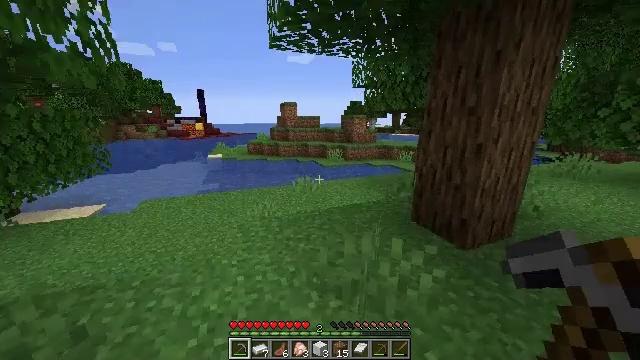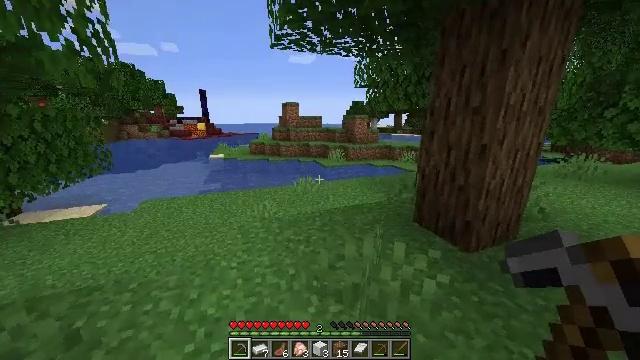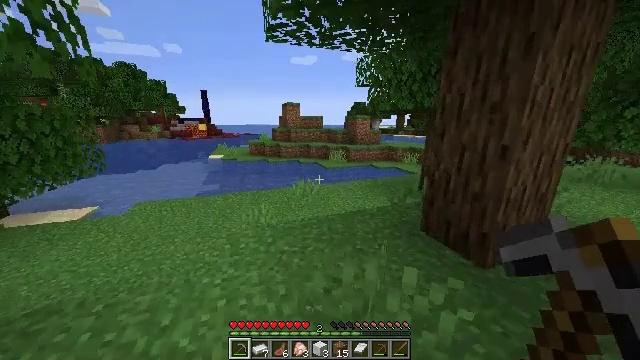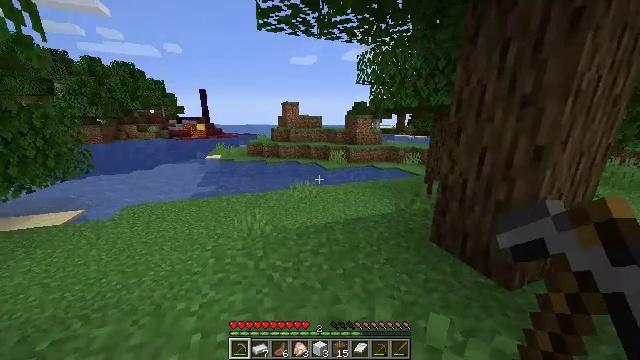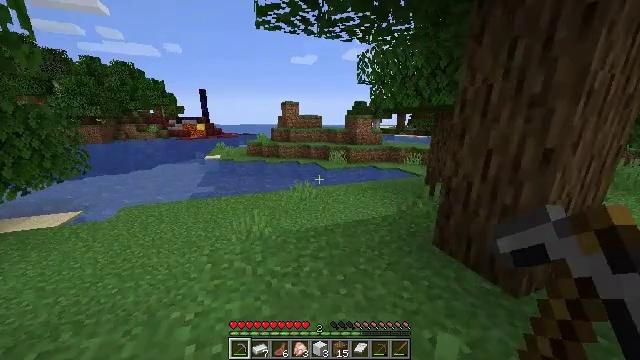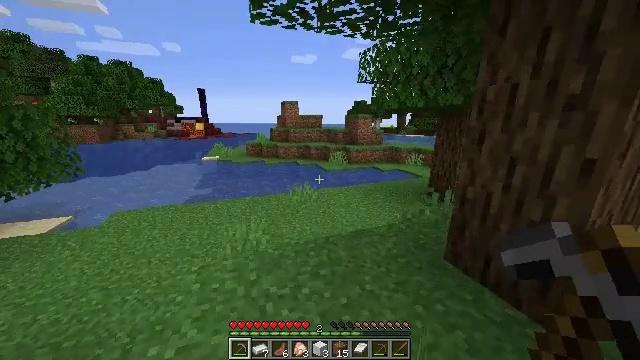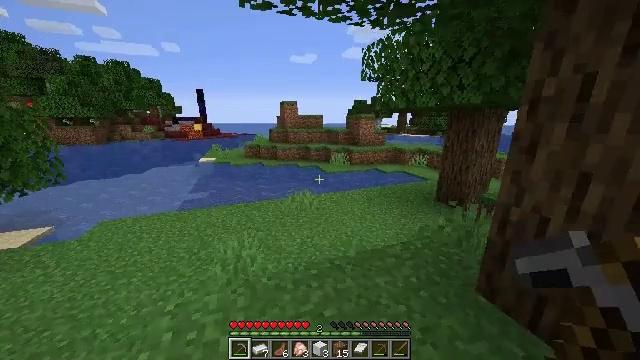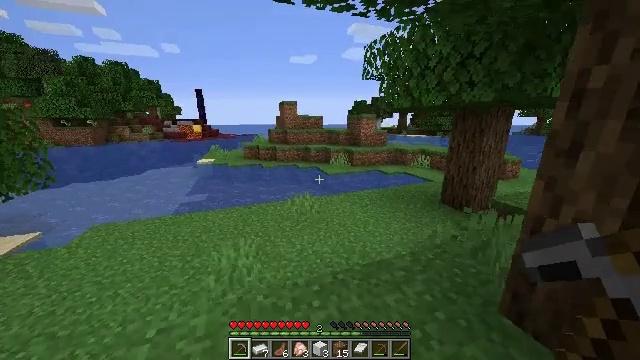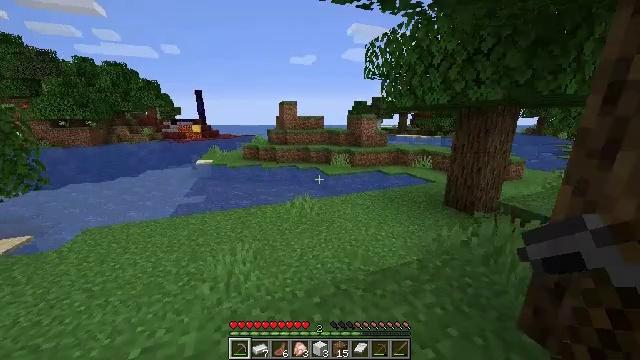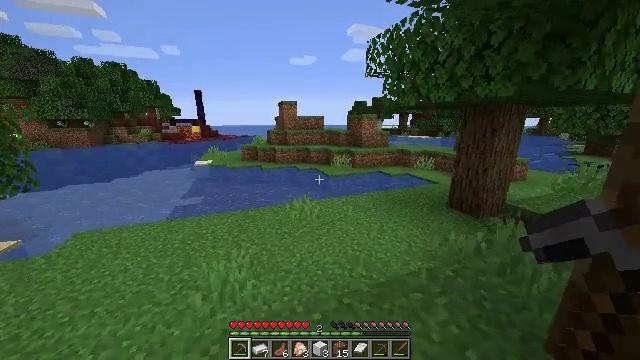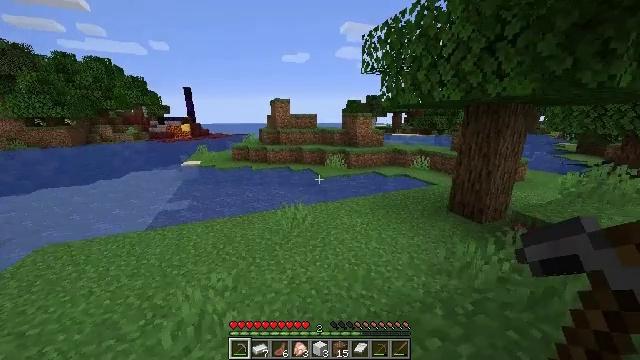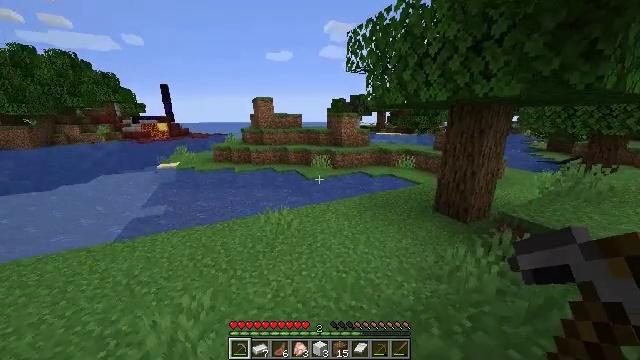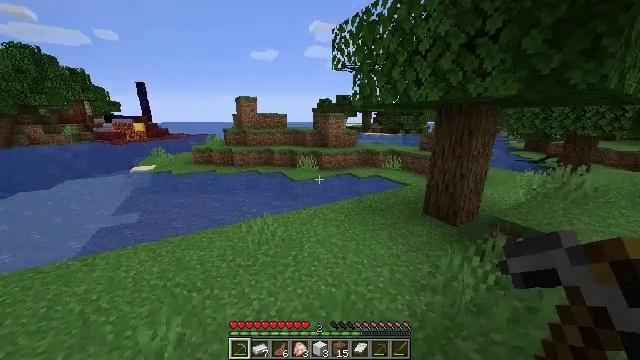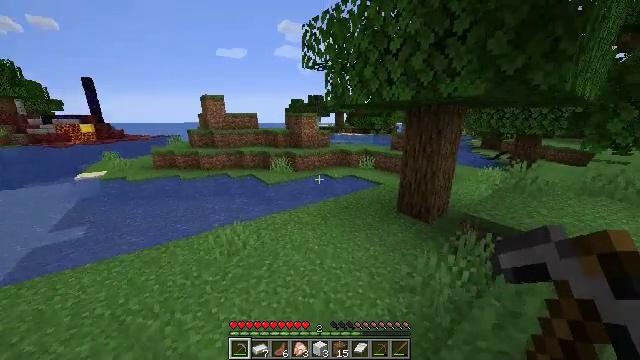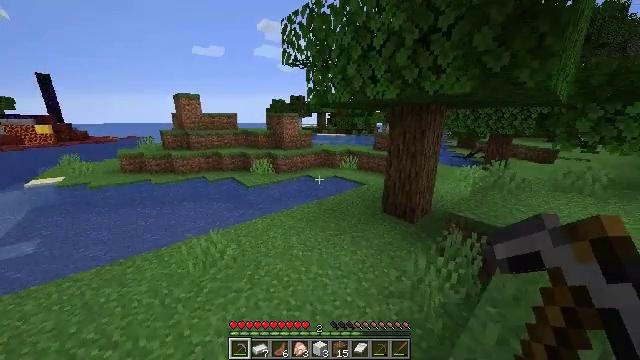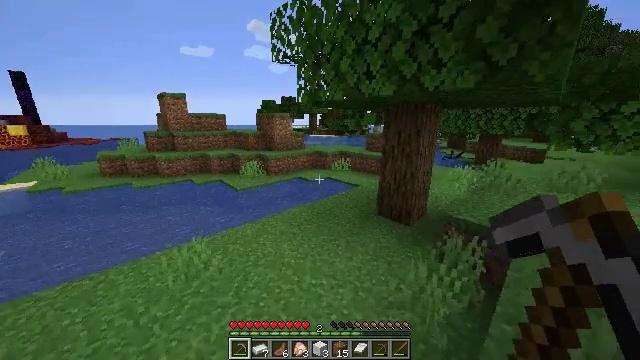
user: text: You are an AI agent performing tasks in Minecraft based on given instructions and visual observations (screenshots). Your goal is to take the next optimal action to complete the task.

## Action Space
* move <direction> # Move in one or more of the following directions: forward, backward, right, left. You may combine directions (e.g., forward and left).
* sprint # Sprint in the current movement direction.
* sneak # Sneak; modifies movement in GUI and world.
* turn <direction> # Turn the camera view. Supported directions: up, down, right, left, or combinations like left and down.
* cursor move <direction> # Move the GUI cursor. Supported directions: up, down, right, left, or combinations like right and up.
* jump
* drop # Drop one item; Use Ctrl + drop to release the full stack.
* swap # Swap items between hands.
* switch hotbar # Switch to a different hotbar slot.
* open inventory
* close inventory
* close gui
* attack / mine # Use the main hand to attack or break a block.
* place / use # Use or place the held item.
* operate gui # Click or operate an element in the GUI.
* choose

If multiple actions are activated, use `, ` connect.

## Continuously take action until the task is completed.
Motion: motion action
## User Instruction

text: Mine a chest to move it.
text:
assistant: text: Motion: move forward
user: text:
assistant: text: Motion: move forward
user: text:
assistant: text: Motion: move forward
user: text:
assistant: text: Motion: move forward
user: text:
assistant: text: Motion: move forward
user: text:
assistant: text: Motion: move forward
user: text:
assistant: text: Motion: move forward
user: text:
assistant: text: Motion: move forward
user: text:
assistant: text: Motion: move forward
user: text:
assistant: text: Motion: move forward, turn right
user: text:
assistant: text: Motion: move forward, turn right
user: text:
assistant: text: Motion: move forward, turn right
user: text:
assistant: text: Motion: move forward, turn right
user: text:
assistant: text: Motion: move forward, turn right
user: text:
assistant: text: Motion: move forward, turn right
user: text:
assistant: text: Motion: move forward
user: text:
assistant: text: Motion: move forward
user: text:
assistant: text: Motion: move forward
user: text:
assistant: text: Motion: move forward
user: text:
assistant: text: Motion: move forward
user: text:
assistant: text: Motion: move forward, turn right
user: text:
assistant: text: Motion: move forward
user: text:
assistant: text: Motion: move forward
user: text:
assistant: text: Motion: move forward
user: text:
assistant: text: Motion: move forward
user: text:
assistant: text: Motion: move forward, turn right
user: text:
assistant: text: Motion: move forward, turn right
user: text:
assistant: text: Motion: move forward, turn right
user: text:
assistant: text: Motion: move forward, turn right
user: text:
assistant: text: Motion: move forward, turn right